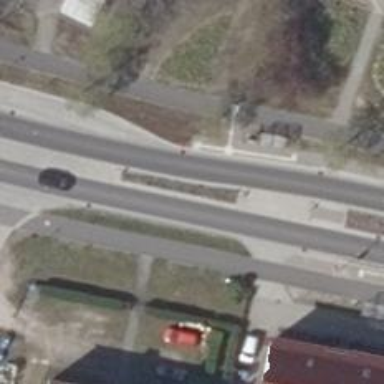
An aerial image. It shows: Asphalt road with primary classification. The road has separate sidewalks on both sides.